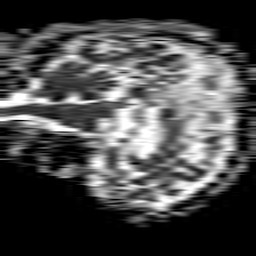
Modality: ADC
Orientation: sagittal
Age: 73
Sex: male
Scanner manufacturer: philips
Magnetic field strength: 1.5 T
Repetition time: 4.6 s
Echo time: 0.08631 s